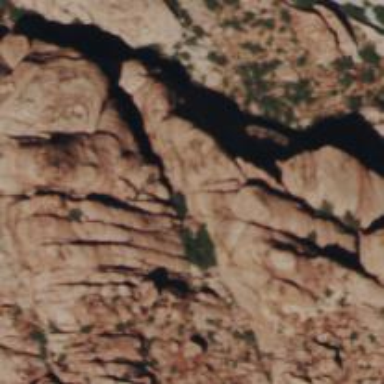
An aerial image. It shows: Crag for climbing.